Field crop: tomato
Growth stage: 1
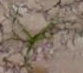
Species: cyperus